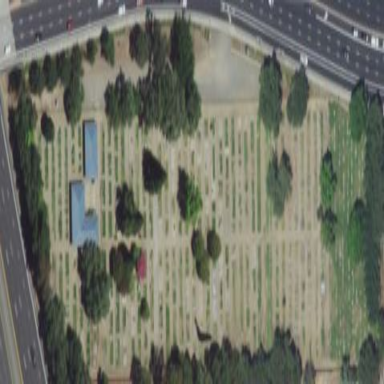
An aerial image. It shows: Graveyard.